Question: I have a div which wraps all content. And div which is inside .
I don't know width of , but I know size of every in it (slides number are unbounded).
Also part of that overflows screen must be hidden.
See attached image as example.
Is it real to do?

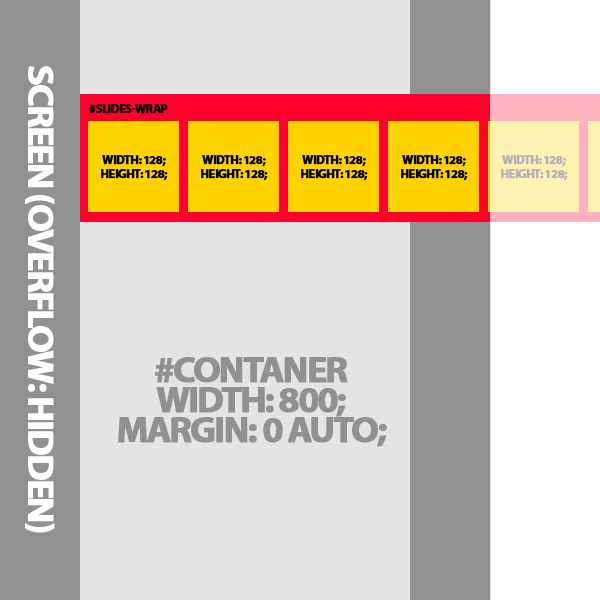
Answer: Yes, it is possible, you just need to give your #slides-wrap with following properties
'''
display: inline
white-space: nowrap;
'''
Check this out: <URL>